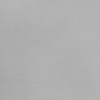
Label: dusty